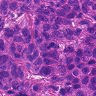
Metastatic tissue present: yes